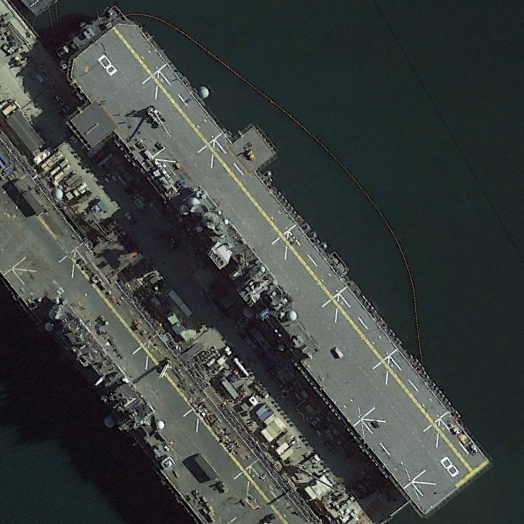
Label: assault